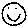
Label: smiley face